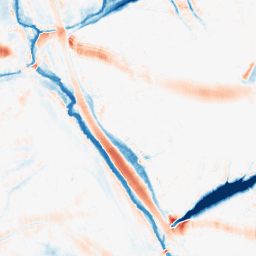
Category: morphological
Decomposition family: morphological_ellipse
Decomposition parameters: operation: average
width: 30
height: 20
Upsampling method: cubic_mitchell
Upsampling parameters: scale: 8
Upsampling scale: 8